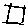
Label: square